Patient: sex F, age 54
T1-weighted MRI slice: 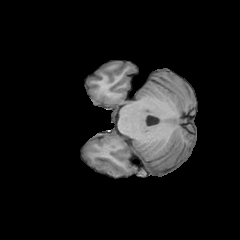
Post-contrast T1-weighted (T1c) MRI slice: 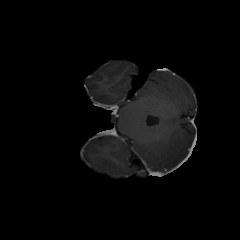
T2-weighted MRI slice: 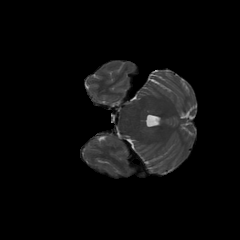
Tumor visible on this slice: no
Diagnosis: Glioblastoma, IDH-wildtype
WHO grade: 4